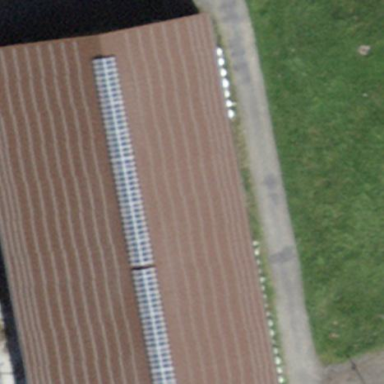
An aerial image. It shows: Gabled roof on farm auxiliary building.